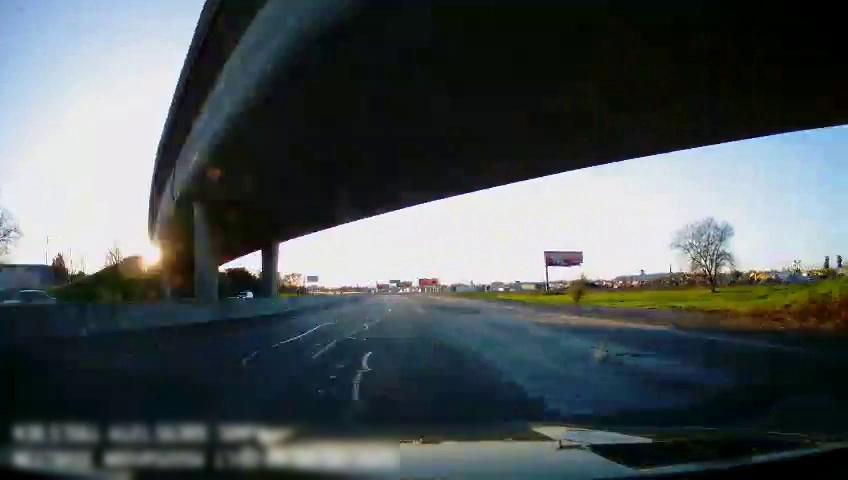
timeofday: Day
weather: Sunny
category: Drivable Space
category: Vehicles | Car
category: Vehicles | SUV
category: Lanes | Alternate Lane
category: Lanes | Current Lane
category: Lanes | Alternate Lane
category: Traffic | Signs